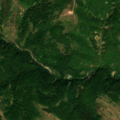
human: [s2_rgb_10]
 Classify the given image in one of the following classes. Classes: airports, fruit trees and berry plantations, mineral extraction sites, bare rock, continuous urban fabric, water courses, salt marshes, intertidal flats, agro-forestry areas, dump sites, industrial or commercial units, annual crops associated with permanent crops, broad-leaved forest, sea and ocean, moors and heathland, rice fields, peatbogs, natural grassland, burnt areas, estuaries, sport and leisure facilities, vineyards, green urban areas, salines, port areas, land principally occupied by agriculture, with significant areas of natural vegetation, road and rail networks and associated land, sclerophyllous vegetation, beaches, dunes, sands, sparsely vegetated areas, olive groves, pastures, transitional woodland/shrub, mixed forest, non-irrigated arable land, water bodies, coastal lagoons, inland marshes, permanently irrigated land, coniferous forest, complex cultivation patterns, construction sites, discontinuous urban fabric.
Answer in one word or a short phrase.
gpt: complex cultivation patterns, broad-leaved forest, transitional woodland/shrub